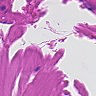
Metastatic tissue present: no